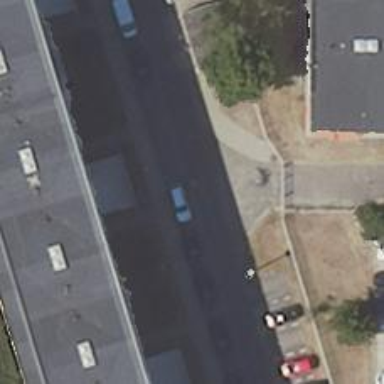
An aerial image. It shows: Residential road with asphalt surface.